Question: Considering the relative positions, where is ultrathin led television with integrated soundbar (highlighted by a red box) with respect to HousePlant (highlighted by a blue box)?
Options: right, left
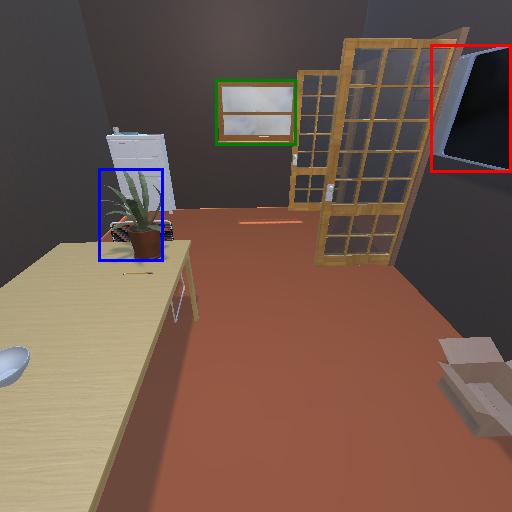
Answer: right